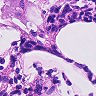
Metastatic tissue present: no